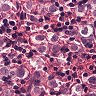
Metastatic tissue present: yes